Question: I keep getting this warning and no matter what I try I'm not sure how to resolve it.
'''
Attempt to present <LoginViewController: 0x1f0b5010> on <ViewController: 0x1dda1670> whose view is not in the window hierarchy!
'''
I don't have a segue in my storyboard since, I'm calling the modal view programmatically:
'''
//Load Login View if no username is found
NSLog(@"No username found");
UIStoryboard *storyboard = [UIStoryboard storyboardWithName:@"MainStoryboard" bundle:nil];
LoginViewController *loginView = (LoginViewController *)
[storyboard instantiateViewControllerWithIdentifier:@"LoginViewController"];
[self presentViewController:loginView animated:YES completion:nil];
'''
Here's an image of my storyboard:

Thank you!!!
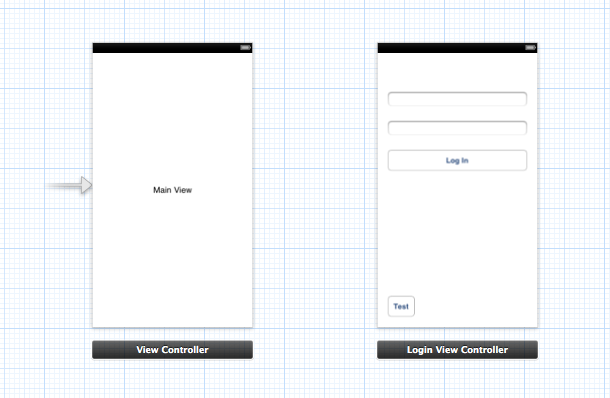
Answer: If you are trying to present view in 'ViewDidload', it will generate error.
If you want to use that than you can use 'performselector' and than call this code on some delay.